Question: After updating my MacBook to Mavericks I recognoized that the SDK manager is no longer working correctly. When I click on the down-arrow to drop down folders content the manager has some redrawing issues (pictures)... I could live with that but its no longer possible to install new packages...
Does anyone know how to fix this?
As the SDK Manager is written in Java it should be a JRE problem(?).

I checked if this issue also occurs on my iMac and it does (independently). Anybody else?
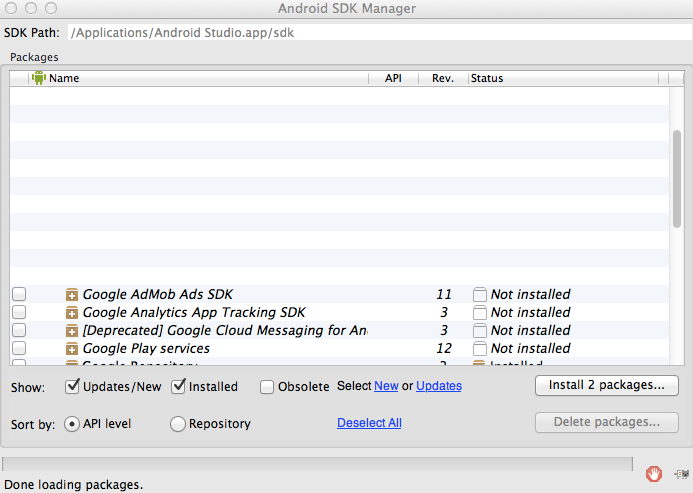
Answer: I believe the problem is with Java version 7. I'have java 7 on my OS Mavericks, and I'm seeing the same problems. I then looked into android executable (which is a bash script) and put 'set -ex' on top of it. That way, I saw the exact command being run:
'''
/System/Library/Frameworks/JavaVM.framework/Versions/1.6.0/Commands/java -Xmx256M -XstartOnFirstThread -Dcom.android.sdkmanager.toolsdir=/android/android-platform-v1-1/sdk/tools -classpath /android/android-platform-v1-1/sdk/tools/lib/sdkmanager.jar:/android/android-platform-v1-1/sdk/tools/lib/swtmenubar.jar:/android/android-platform-v1-1/sdk/tools/lib/x86_64/swt.jar com.android.sdkmanager.Main update sdk
'''
So I just replaced java with version of java for 1.6.0, which in my installation, is at: '/System/Library/Frameworks/JavaVM.framework/Versions/1.6.0/Commands/java' and Android SDK Manager suddenly works!
See the related <URL>.